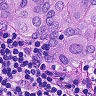
Metastatic tissue present: yes